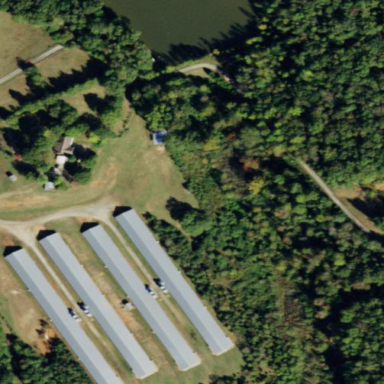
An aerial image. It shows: Poultry house.